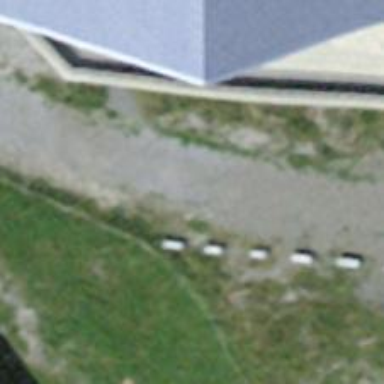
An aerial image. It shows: Block barrier.